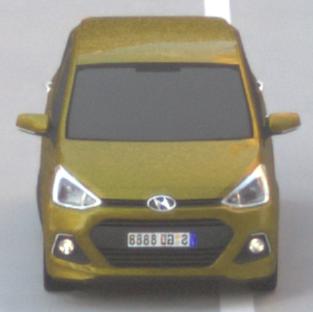
Make: Hyundai
Model: i10
Detailed model: Gen. 2
Model produced from: 2013
Model produced until: 2019
Doors: 5
Color: yellow
Road condition: dry road
Daytime: sunrise or sunset
Contrast: low contrast